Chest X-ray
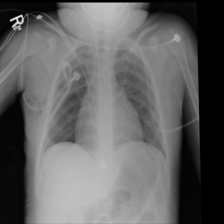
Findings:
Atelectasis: negative
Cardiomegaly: negative
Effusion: negative
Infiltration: positive
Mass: negative
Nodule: negative
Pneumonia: negative
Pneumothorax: negative
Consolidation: negative
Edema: negative
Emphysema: negative
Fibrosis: negative
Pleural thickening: negative
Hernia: negative